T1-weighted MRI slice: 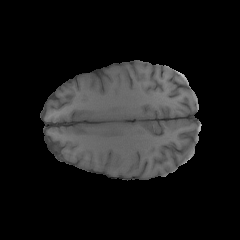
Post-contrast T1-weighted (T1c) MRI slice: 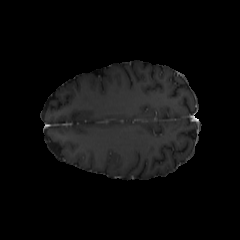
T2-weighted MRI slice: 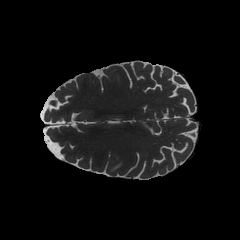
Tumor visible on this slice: yes